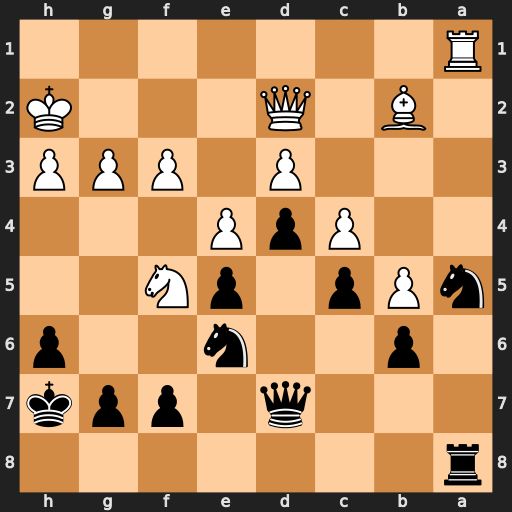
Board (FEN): r7/3q1ppk/1p2n2p/nPp1pN2/2PpP3/3P1PPP/1B1Q3K/R7
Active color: b
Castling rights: -
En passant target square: -
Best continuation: Nb3 Qxh6+ gxh6